Field crop: maize
Growth stage: 2
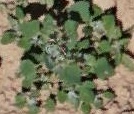
Species: chenopodium